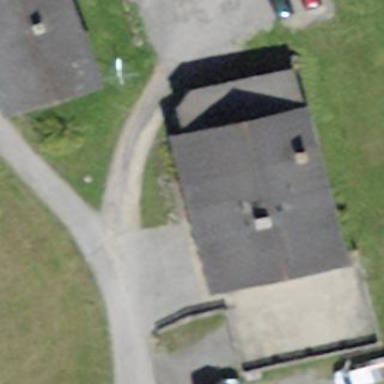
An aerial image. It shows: Building with tile roof.